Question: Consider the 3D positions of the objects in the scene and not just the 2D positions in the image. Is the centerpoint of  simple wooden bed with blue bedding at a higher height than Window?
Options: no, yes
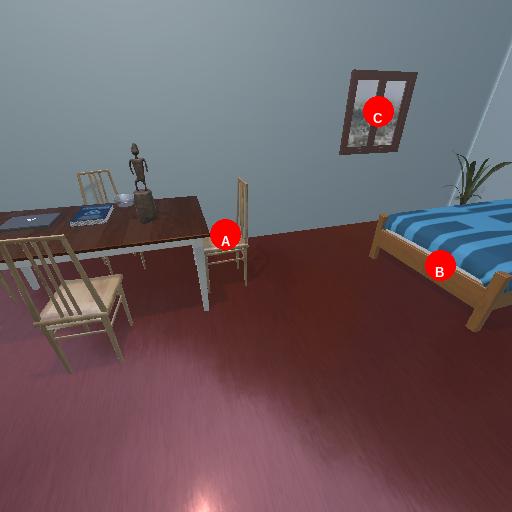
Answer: no